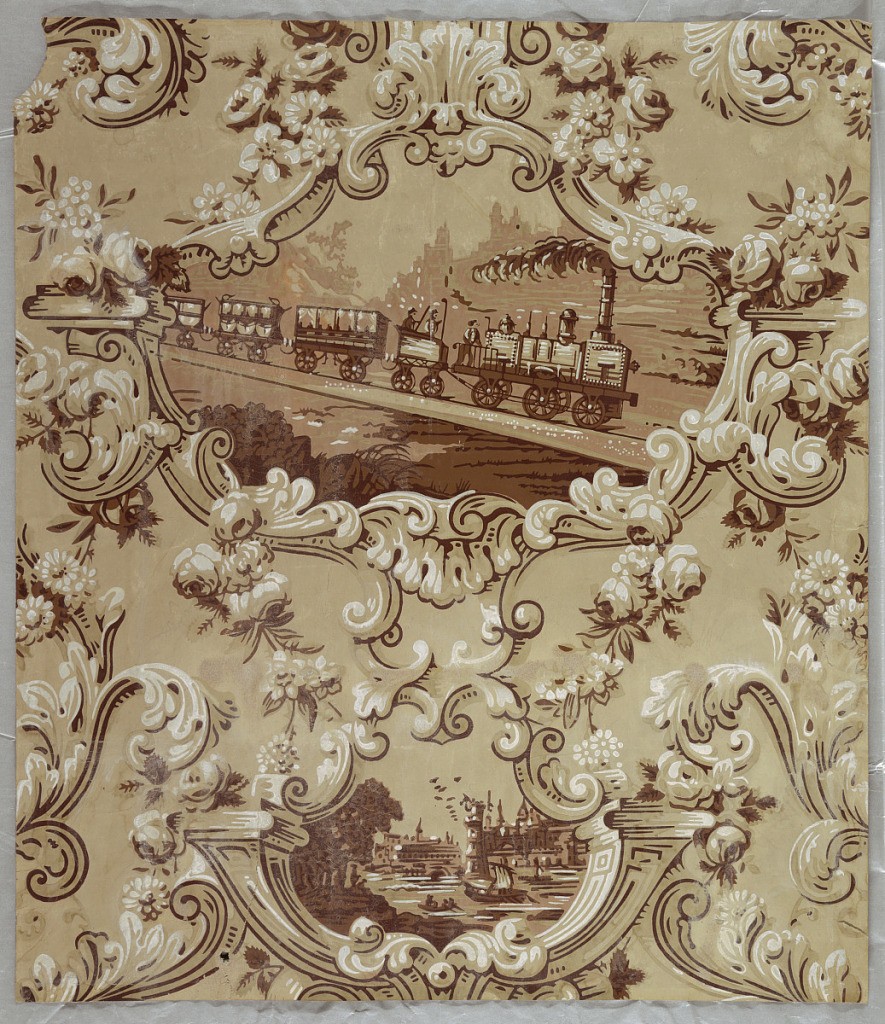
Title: Sidewall
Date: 1835–50
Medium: Block printed on machine-made paper
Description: Large cartouche enframing scene of steam locomotive followed by four train cars. Smaller cartouche containing scene of seaside port, sailing vessels, trees, towered buildings. Printed in sepia tones.